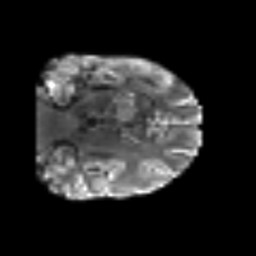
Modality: T2w
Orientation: coronal
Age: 50
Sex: male
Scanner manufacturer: siemens
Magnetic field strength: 3 T
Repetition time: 6.1 s
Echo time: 0.101 s